The plot shows one second of acceleration measured on a rotor kit. Diagnose the rotating machine from this image, choosing from: normal, misalignment, unbalance, looseness.
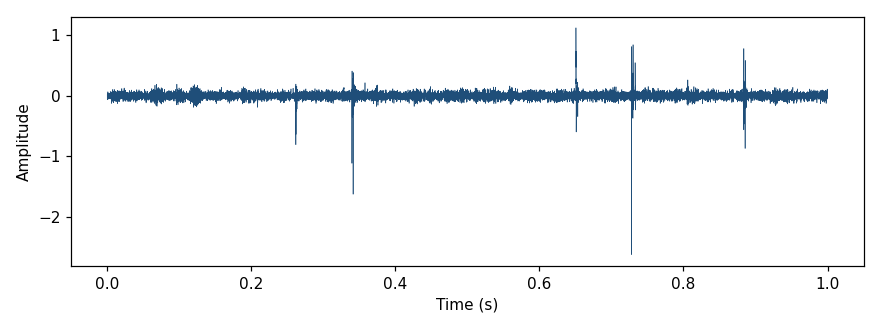
Answer: normal